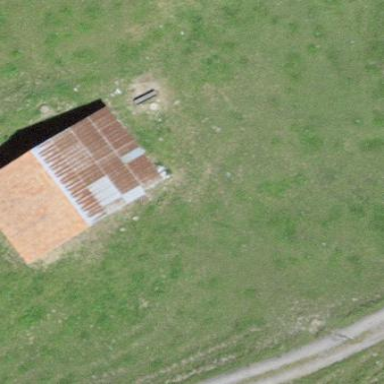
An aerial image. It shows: Barn.